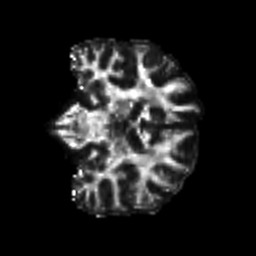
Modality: FA
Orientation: coronal
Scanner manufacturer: siemens
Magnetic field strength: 3 T
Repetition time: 7.8 s
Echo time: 0.09 s